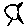
Label: sun